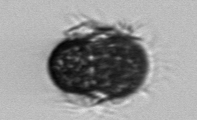
Label: Mesodinium